Field crop: tomato
Growth stage: 1
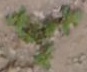
Species: portulaca